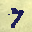
Label: 7